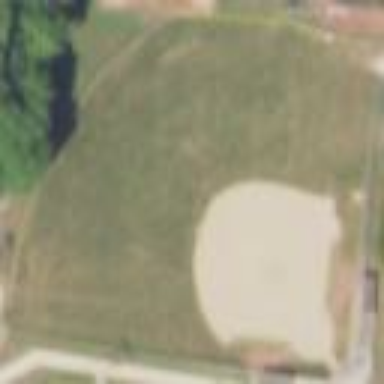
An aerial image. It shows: Softball pitch designated for baseball sports.